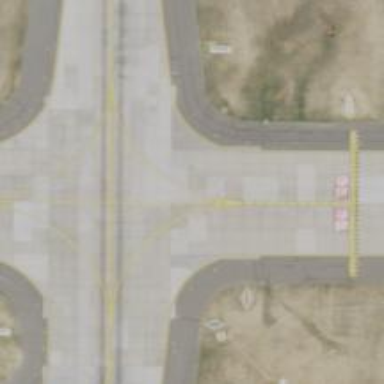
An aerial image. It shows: View of taxiway at the airport.